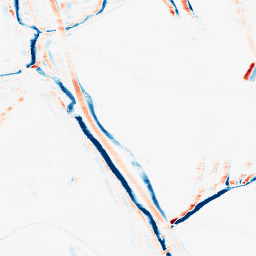
Category: morphological
Decomposition family: morphological_rect
Decomposition parameters: operation: average
width: 10
height: 3
Upsampling method: sinc_hamming
Upsampling parameters: scale: 2
kernel_size: 8
Upsampling scale: 2